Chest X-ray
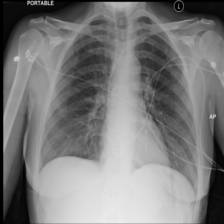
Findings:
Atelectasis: negative
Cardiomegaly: negative
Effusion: negative
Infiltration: negative
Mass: negative
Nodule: negative
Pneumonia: negative
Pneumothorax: negative
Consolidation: negative
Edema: negative
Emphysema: negative
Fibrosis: negative
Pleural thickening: negative
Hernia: negative